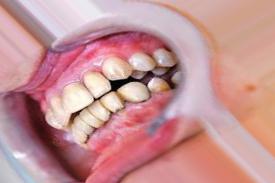
Condition: Tooth Discoloration